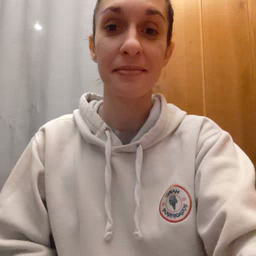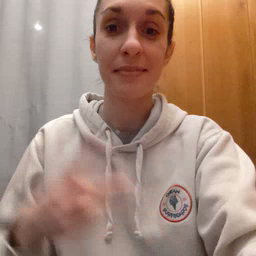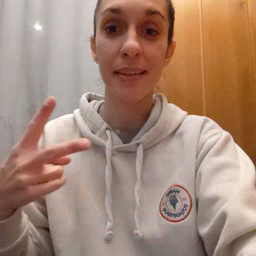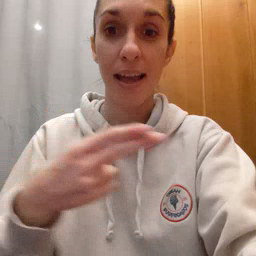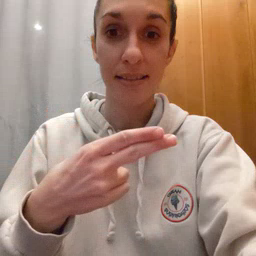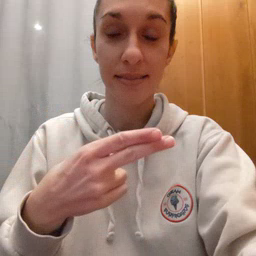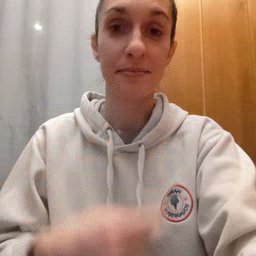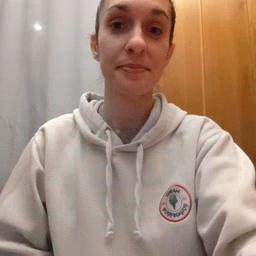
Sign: cut